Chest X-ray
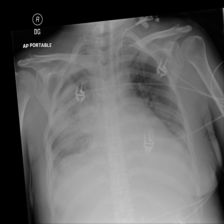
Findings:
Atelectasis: negative
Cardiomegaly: negative
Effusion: negative
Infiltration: negative
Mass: negative
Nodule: negative
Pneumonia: negative
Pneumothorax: negative
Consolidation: negative
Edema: negative
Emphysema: negative
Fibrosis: negative
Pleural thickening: negative
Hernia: negative